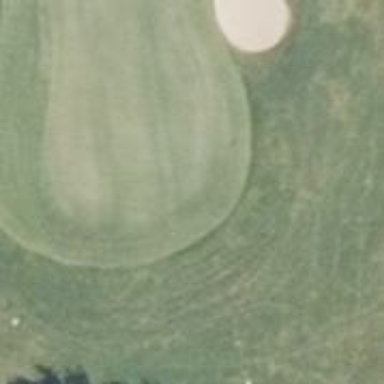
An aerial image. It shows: Golf green.